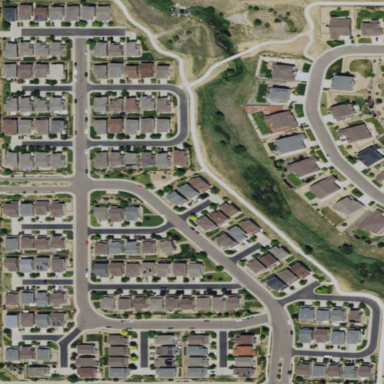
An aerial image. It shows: This residential area consists of single-family homes.